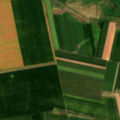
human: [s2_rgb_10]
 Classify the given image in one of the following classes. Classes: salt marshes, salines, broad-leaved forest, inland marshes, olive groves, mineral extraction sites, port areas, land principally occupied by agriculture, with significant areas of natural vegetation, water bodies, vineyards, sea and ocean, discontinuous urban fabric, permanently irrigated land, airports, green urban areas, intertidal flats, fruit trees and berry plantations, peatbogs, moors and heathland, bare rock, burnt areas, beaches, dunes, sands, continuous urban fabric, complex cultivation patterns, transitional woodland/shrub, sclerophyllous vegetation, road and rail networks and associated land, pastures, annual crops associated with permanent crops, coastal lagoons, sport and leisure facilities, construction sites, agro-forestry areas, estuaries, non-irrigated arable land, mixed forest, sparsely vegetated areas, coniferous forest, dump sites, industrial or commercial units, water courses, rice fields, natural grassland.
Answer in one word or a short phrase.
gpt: non-irrigated arable land, pastures, transitional woodland/shrub